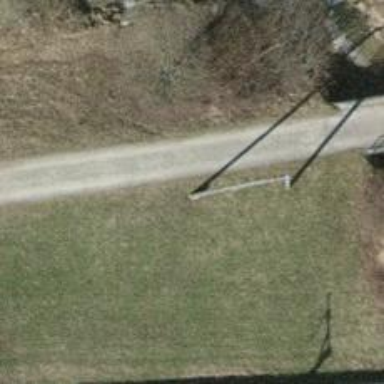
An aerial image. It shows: Guyed power pole.